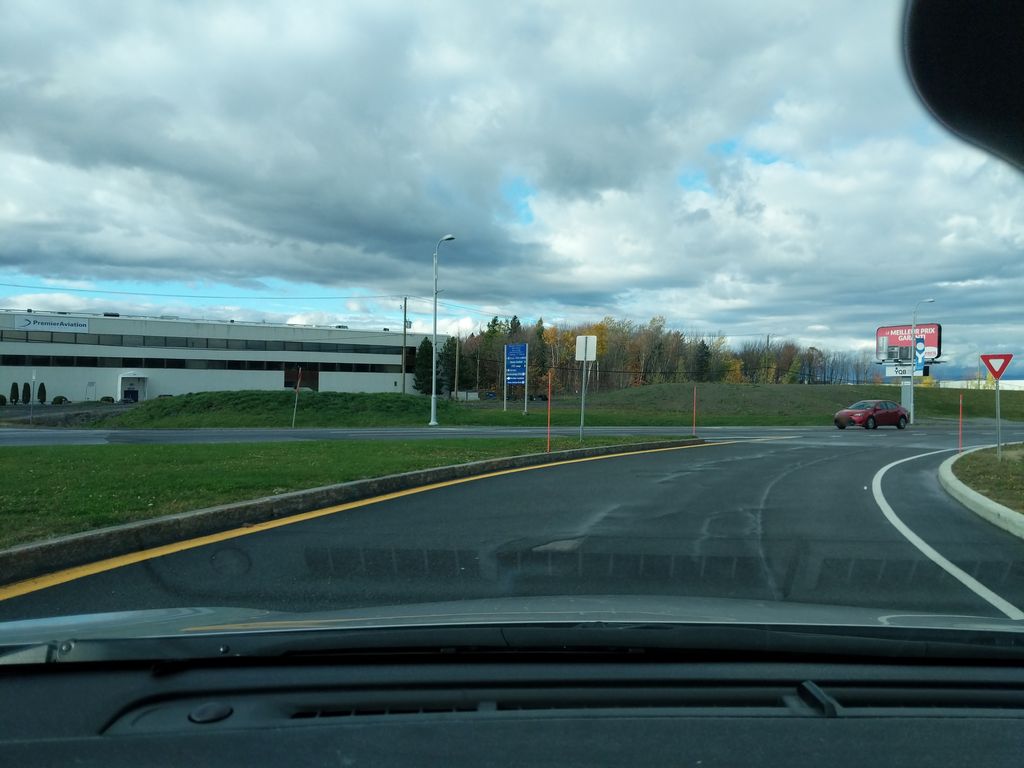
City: quebec_city